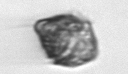
Label: Kryptoperidinium_triquetrum